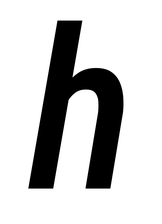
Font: Roboto-Italic_Condensed_Medium_Italic